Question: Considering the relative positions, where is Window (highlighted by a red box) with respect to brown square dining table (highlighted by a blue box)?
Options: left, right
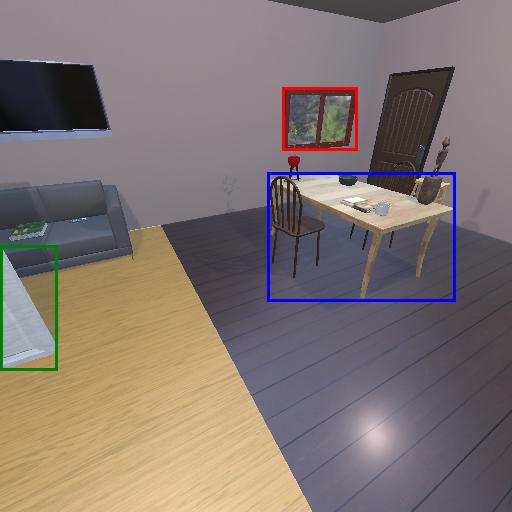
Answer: left